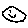
Label: smiley face